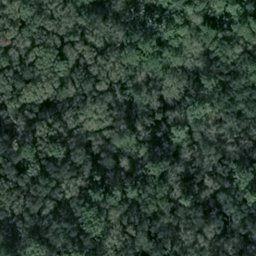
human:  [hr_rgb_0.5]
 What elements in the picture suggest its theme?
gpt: forest